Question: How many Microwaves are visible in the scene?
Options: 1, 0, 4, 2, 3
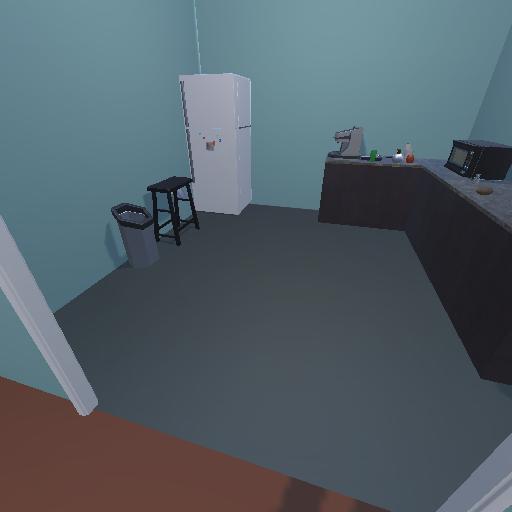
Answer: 1